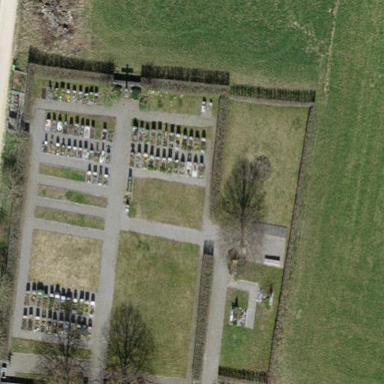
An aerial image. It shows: Cemetery.